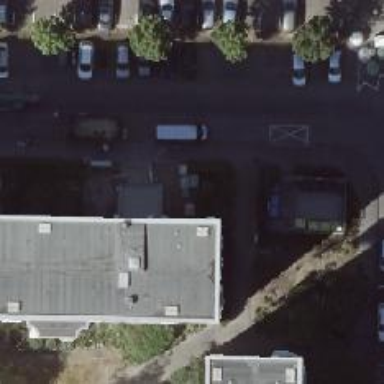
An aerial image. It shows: Asphalt footway.